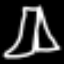
Label: pants